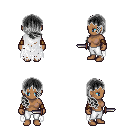
a pixel art fantasy rpg character, female body template, human, dark skin, white tattered cape, white pants, gray right-swept hairstyle, cloth bracers, dagger, four views (front, back, left, right), 2x2 character sprite sheet, small pixel art, hard edges, no anti-aliasing